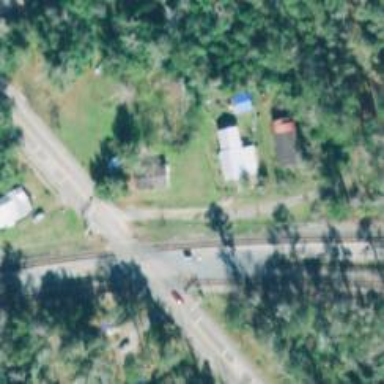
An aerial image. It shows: Level crossing with lights at railway intersection.